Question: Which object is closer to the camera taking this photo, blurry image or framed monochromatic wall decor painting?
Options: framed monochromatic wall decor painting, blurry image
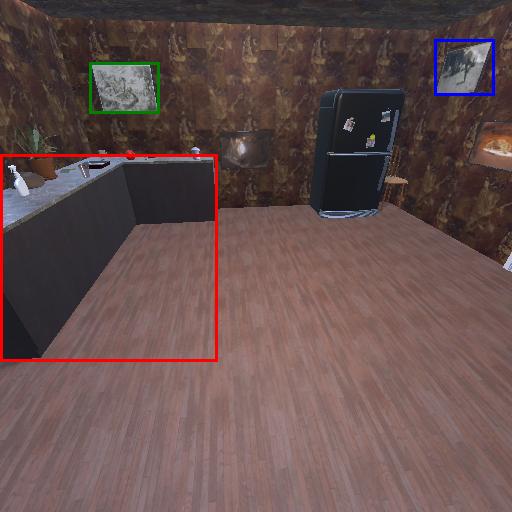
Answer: framed monochromatic wall decor painting